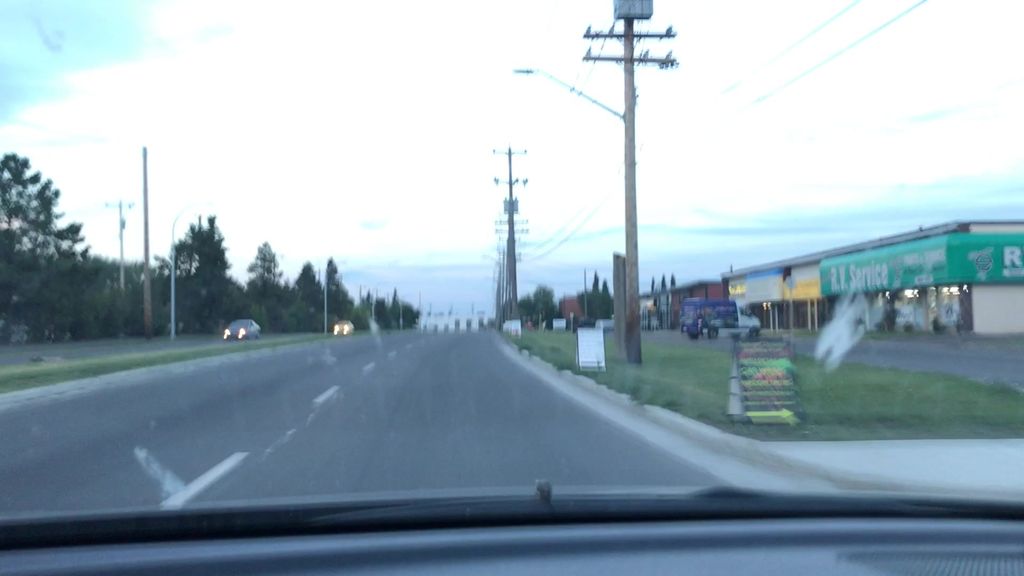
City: edmonton